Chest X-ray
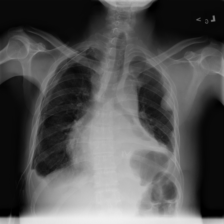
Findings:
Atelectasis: negative
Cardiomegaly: negative
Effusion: negative
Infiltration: negative
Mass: negative
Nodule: positive
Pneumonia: negative
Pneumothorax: negative
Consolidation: negative
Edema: negative
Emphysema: negative
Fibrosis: negative
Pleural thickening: positive
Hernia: negative